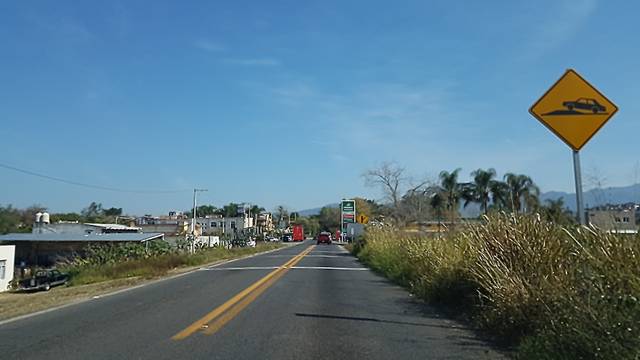
Region: Mexico
Coordinates: 21.242, -104.909